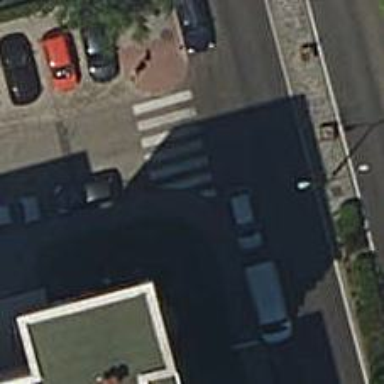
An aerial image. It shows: Sidewalk along the footway.